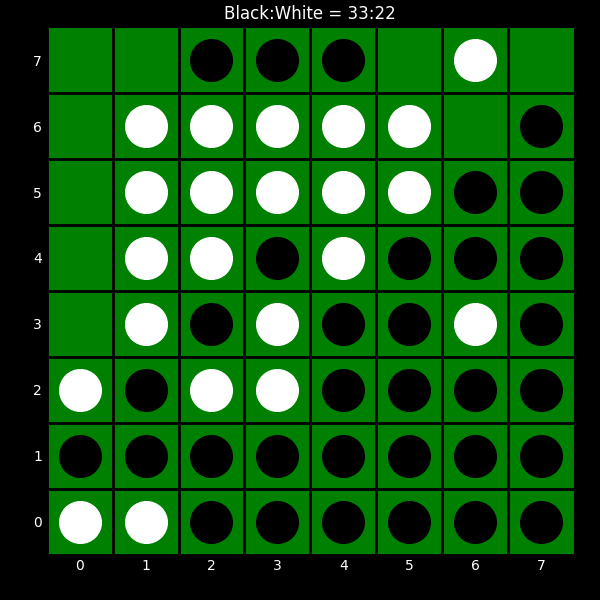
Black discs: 33
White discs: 22